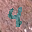
Label: 4